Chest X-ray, PA view. Patient: 69 years old, sex F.
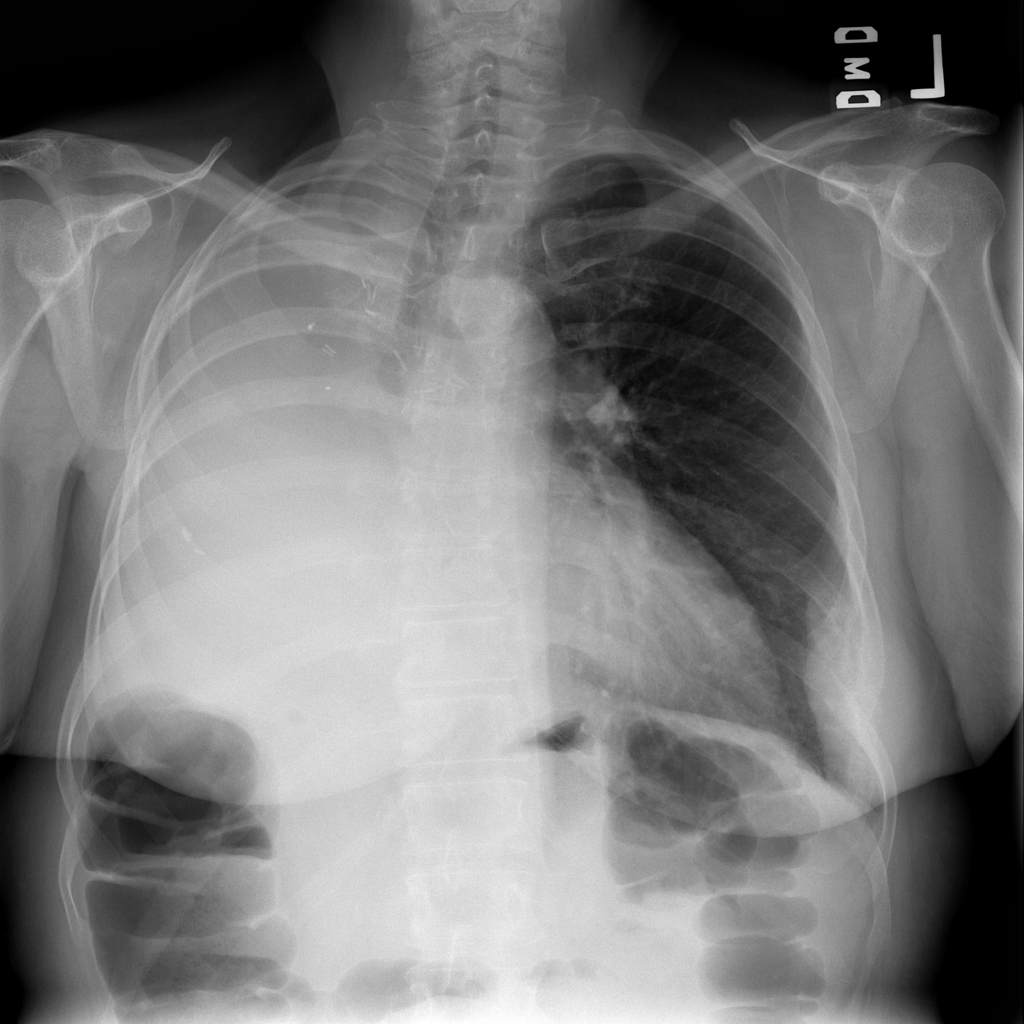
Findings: Mass